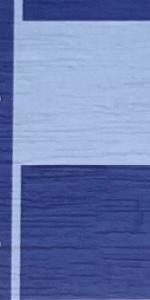
Label: Empty